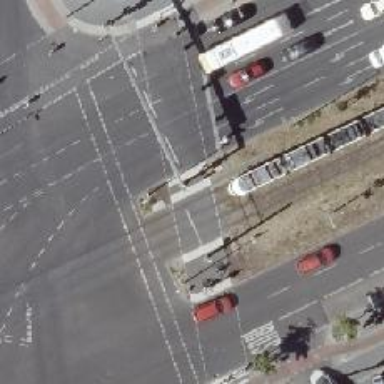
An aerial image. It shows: Footway with traffic island in the middle of the road.